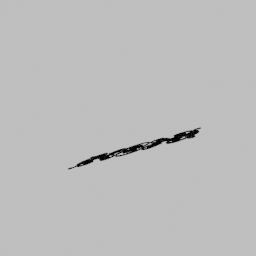
Label: decoration